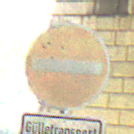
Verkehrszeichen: VerbotDerEinfahrt
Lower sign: BesondereFahrzeugeUndTransportgueter12
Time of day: Midday
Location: Outdoor (Urban)
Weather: Clear
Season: NotSpecified
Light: Natural